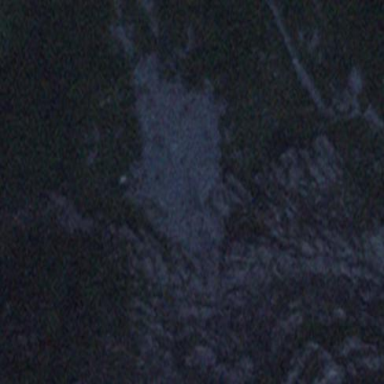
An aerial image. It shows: Natural scree.